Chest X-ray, AP view. Patient: 31 years old, sex F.
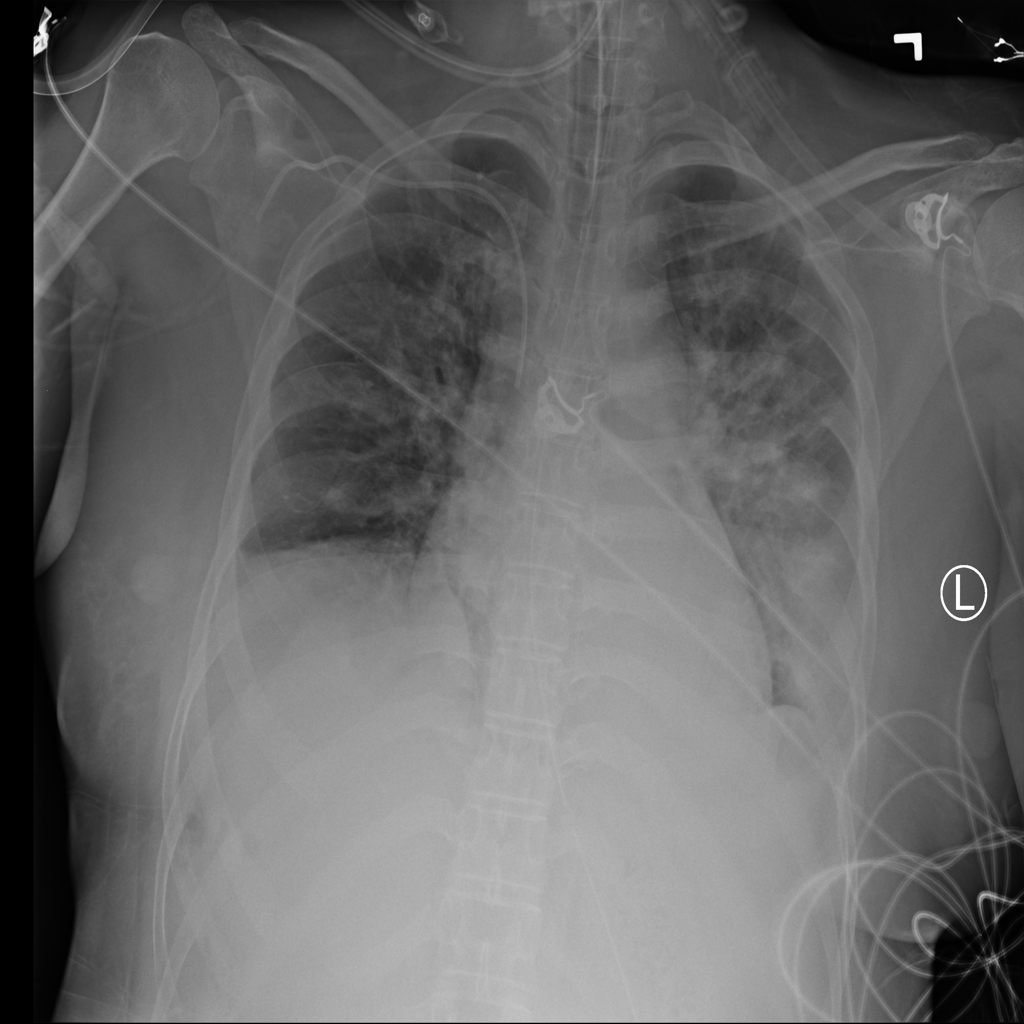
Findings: Infiltration